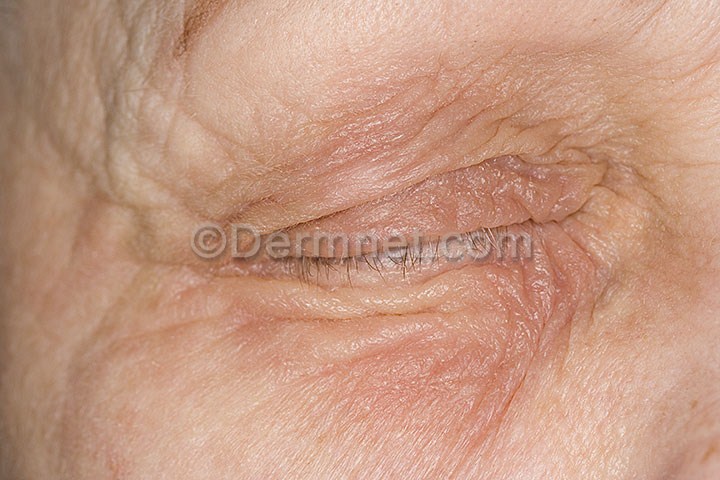
Disease: Poison Ivy Photos and other Contact Dermatitis